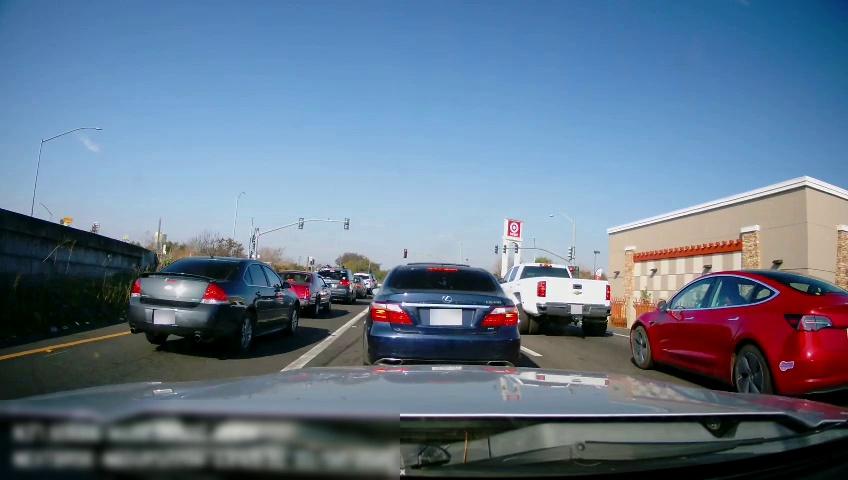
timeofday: Day
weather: Sunny
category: Drivable Space
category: Vehicles | Truck
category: Vehicles | Car
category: Vehicles | SUV
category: Vehicles | SUV
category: Vehicles | Car
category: Vehicles | SUV
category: Vehicles | Car
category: Vehicles | Car
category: Vehicles | Car
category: Lanes | Alternate Lane
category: Lanes | Alternate Lane
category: Lanes | Current Lane
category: Lanes | Current Lane
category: Traffic | Lights
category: Traffic | Lights
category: Traffic | Lights
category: Traffic | Lights
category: Traffic | Lights
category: Traffic | Lights
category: Traffic | Lights
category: Traffic | Lights
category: Traffic | Lights